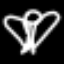
Label: angel